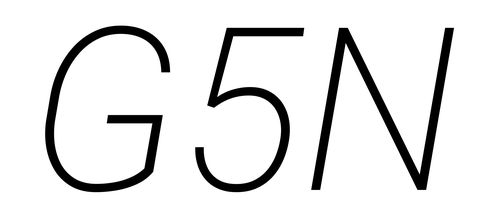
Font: Roboto-Italic_ExtraLight_Italic